Interaction volume radius: 5 \u00c5
Interaction volume height: 10 \u00c5
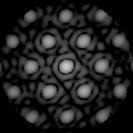
Disorder parameter: 0.1523